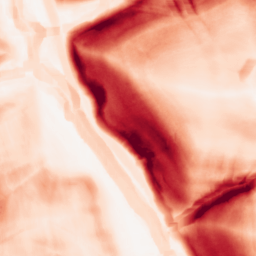
Category: morphological
Decomposition family: morphological_square
Decomposition parameters: operation: gradient
size: 10
Upsampling method: linear_exact
Upsampling parameters: scale: 2
Upsampling scale: 2